Question: I need to write a simple app for a <URL>
My device is loaded with: Microsoft Windows Mobile 6.1 Premium
I have VS 2010 Premium on my desktop.
When installing the Window Mobile 6 SDK I get this error:

I read this article:
<URL>
Using WinForms I can knock this app out in 3 hours. I'm hoping I don't burn 3 days fooling around with SDK's etc.
Would it be best to try and update the devise to Mobile 7 and use VS 2010?
Thanks so much for any help!!
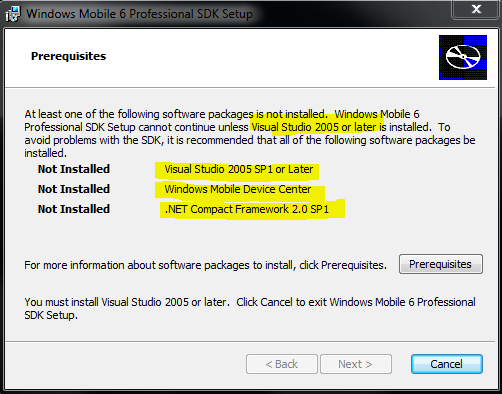
Answer: The MC70 device does not support wm7 and vs2010 does not support wm6 development.
The only current solution I'm aware off is to develop with vs2008.